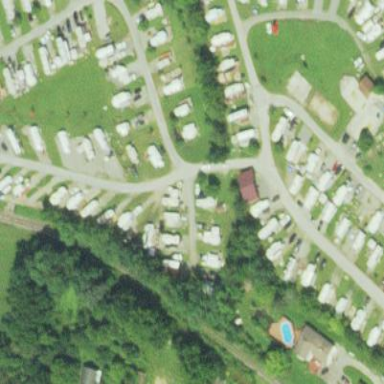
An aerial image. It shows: Campsite for tourism.